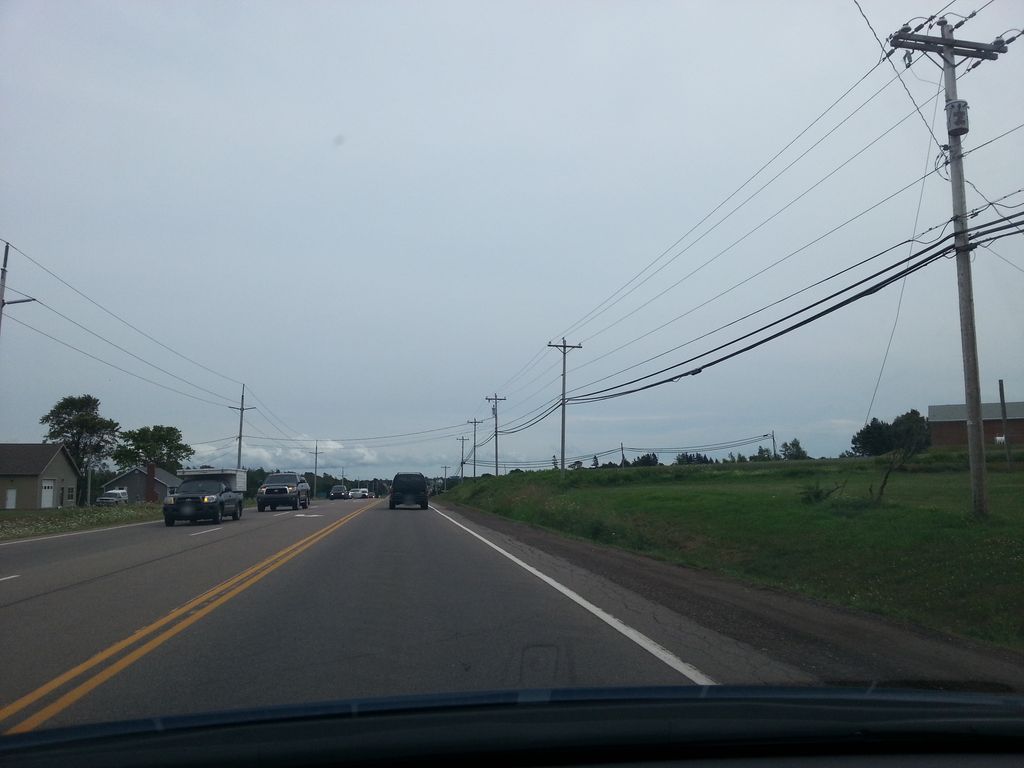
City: charlottetown